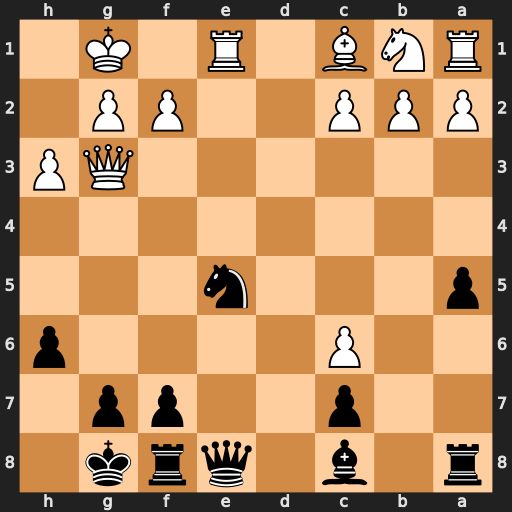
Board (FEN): r1b1qrk1/2p2pp1/2P4p/p3n3/8/6QP/PPP2PP1/RNB1R1K1
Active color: b
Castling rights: -
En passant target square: -
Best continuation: Nf3+ Qxf3 Qxe1+